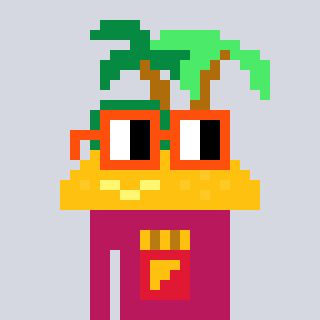
a pixel art character with square orange glasses, a island-shaped head and a darkpink-colored body on a cool background